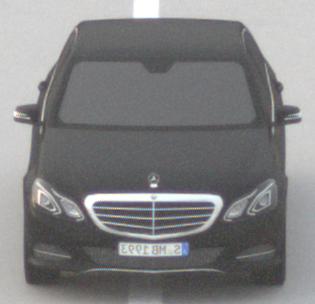
Make: Mercedes-Benz
Model: E 200
Detailed model: E-Class (212) Limousine
Model produced from: 2013/04
Model produced until: 2015/10
Doors: 4
Color: black
Road condition: dry road
Daytime: sunrise or sunset
Contrast: low contrast